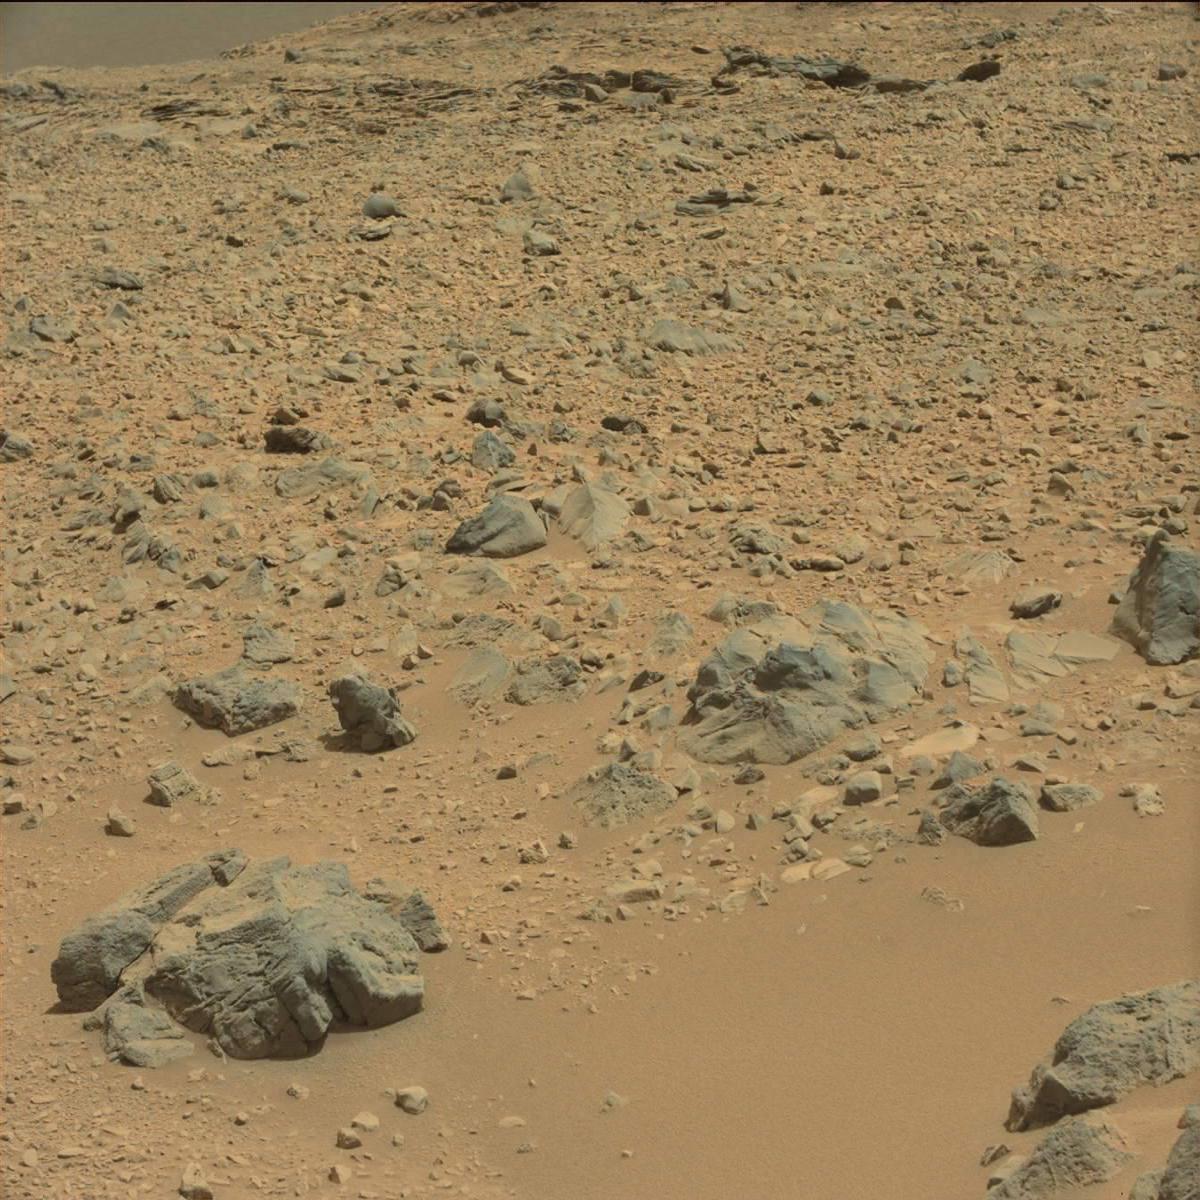
Terrain classes present: Bedrock, Ridge, Rock, Sand / Soil